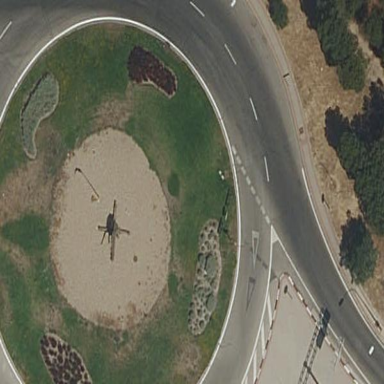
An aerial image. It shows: Primary highway intersecting roundabout.